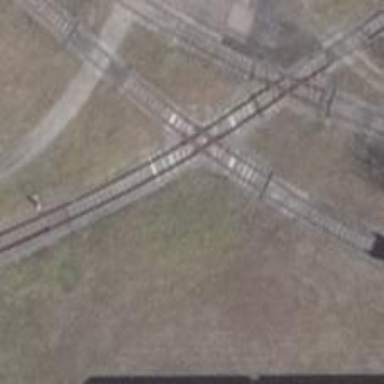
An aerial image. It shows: Railway crossing.